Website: bh-photo
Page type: address-validator
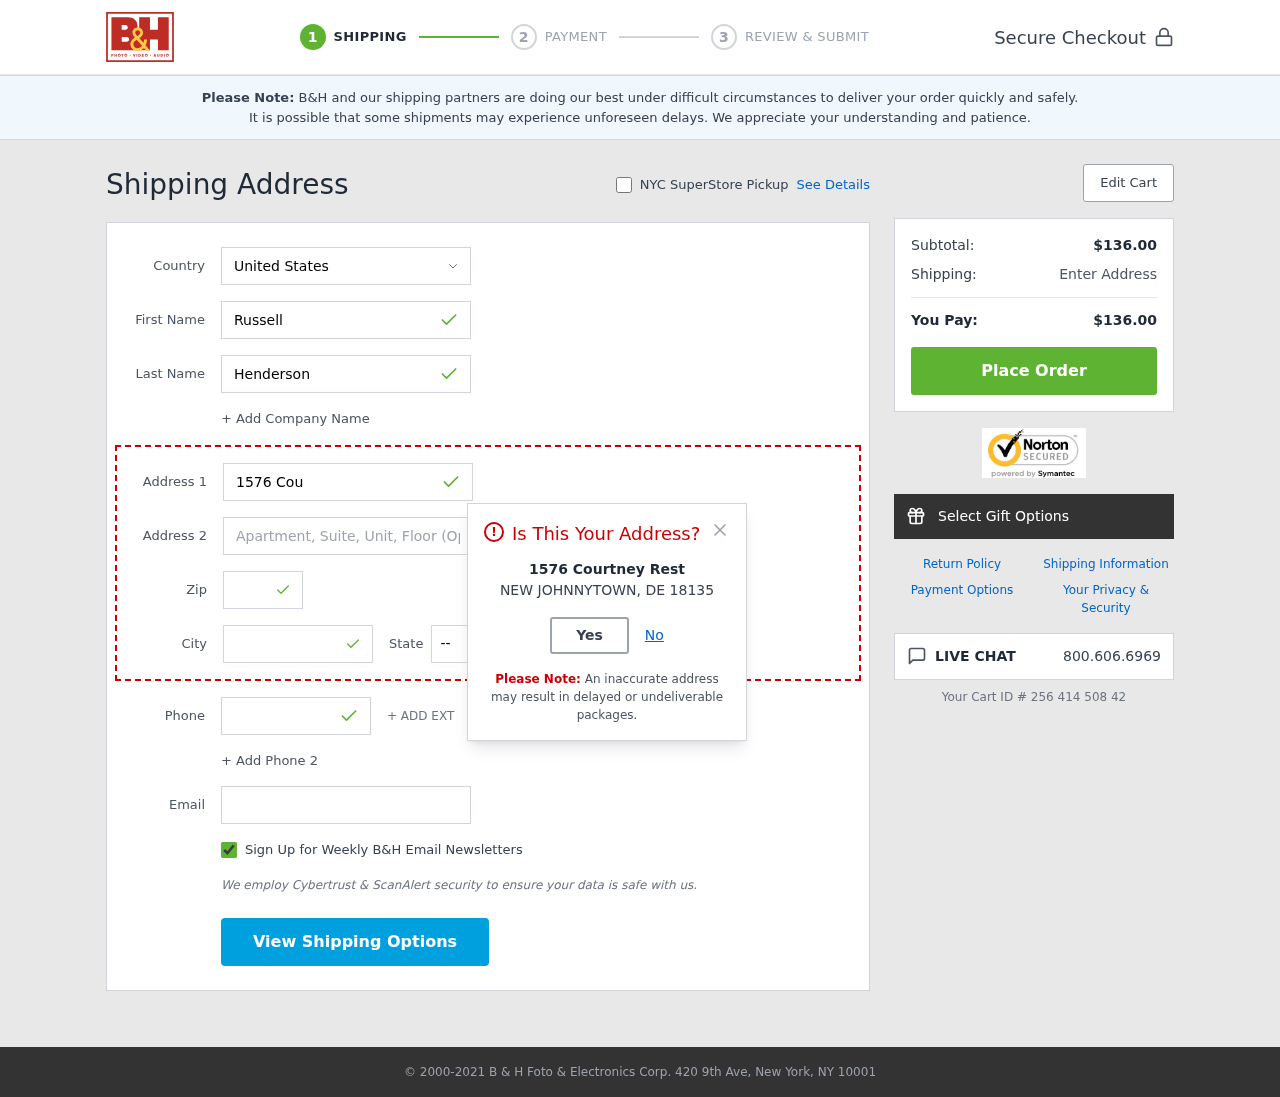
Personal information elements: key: PII_CITY
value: New Johnnytown
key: PII_COUNTRY
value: United States
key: PII_EMAIL
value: russell.henderson@hotmail.com
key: PII_FIRSTNAME
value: Russell
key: PII_LASTNAME
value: Henderson
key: PII_PHONE
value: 7145660029
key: PII_POSTCODE
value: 18135
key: PII_STATE_ABBR
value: DE
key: PII_STREET
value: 1576 Courtney Rest
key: PII_CITY_MODAL
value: NEW JOHNNYTOWN
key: PII_POSTCODE_FULL
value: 18135
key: PII_POSTCODE_NUMERIC
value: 18135
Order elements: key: ORDER_SUBTOTAL
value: $136.00
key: ORDER_TOTAL
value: $136.00
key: ORDER_ID
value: Your Cart ID # 256 414 508 42